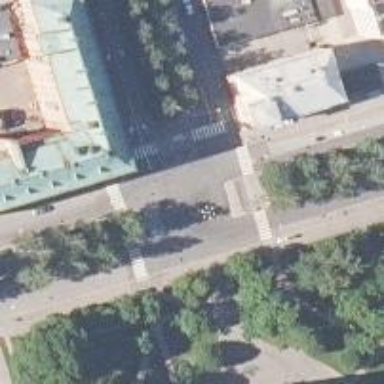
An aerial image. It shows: Marked crossing on the road.